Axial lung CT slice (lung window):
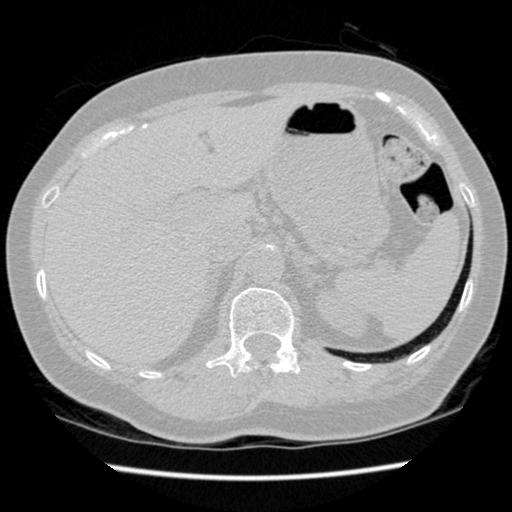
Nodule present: no